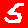
Digit: 5